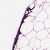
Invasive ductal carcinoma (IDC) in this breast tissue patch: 0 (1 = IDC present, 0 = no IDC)